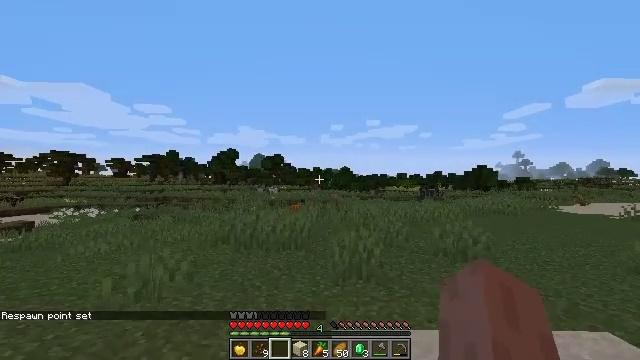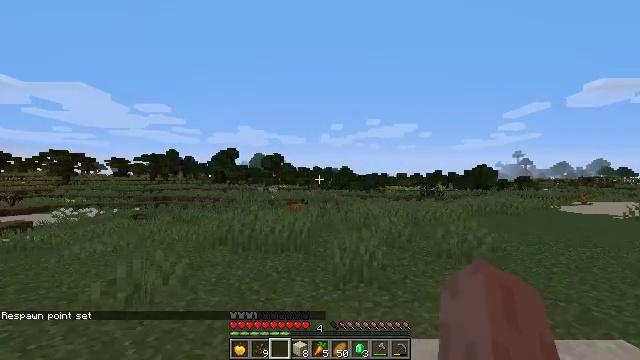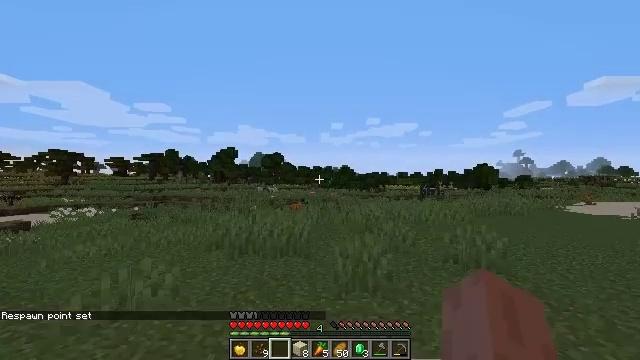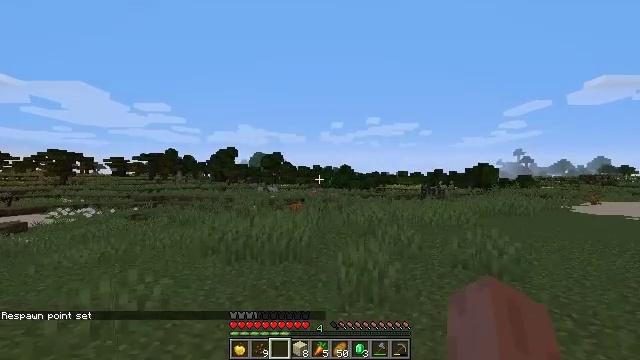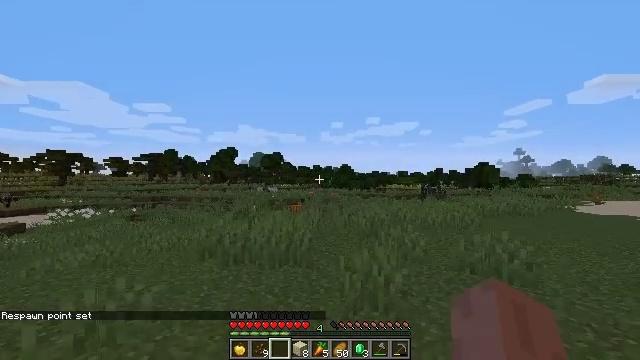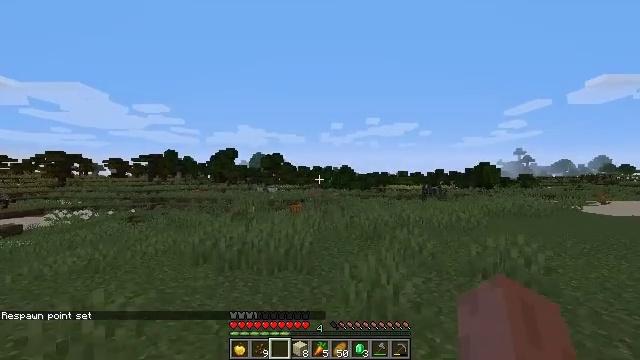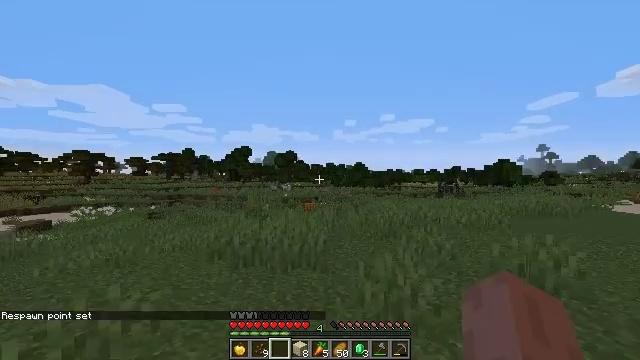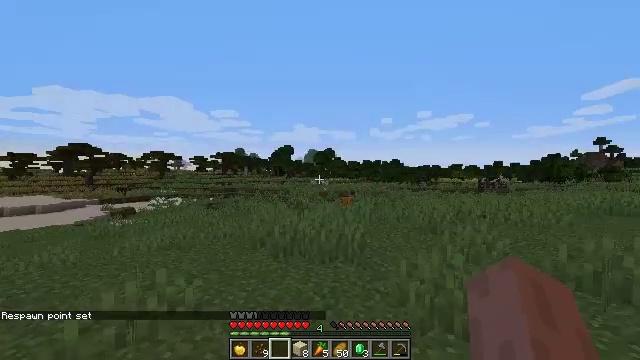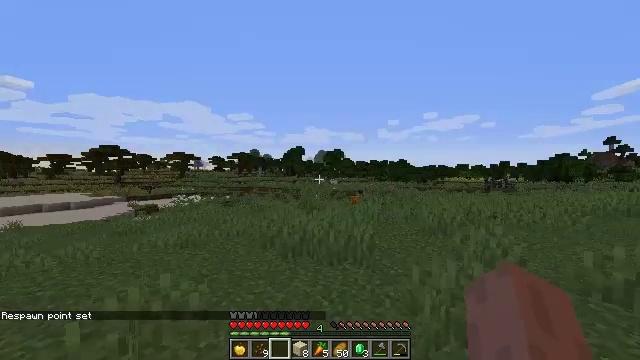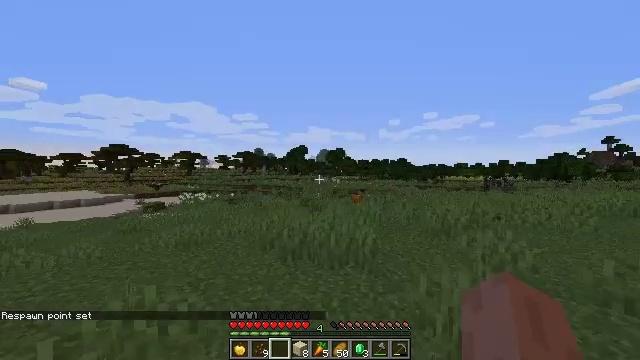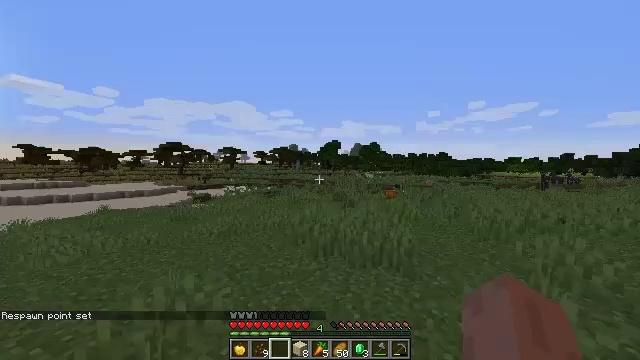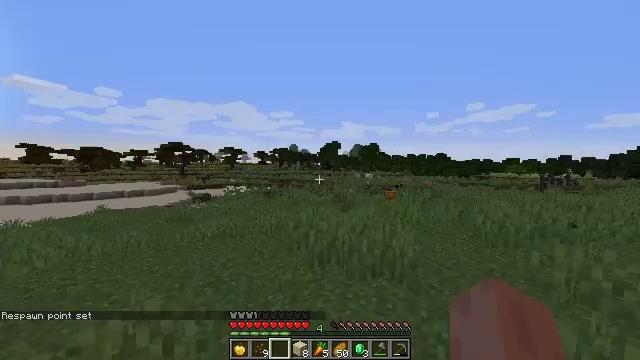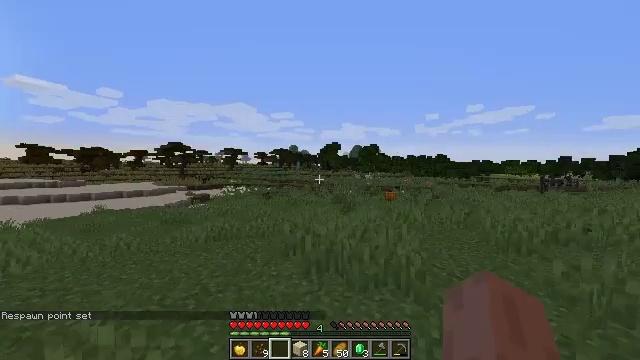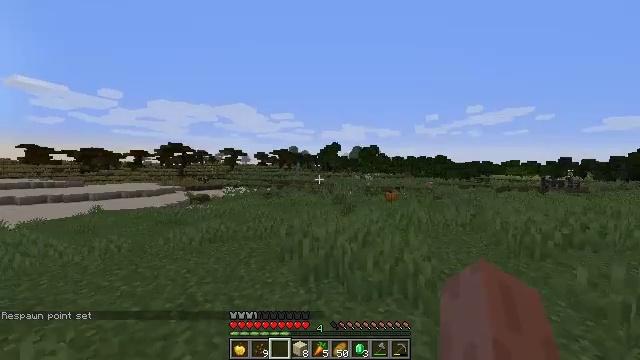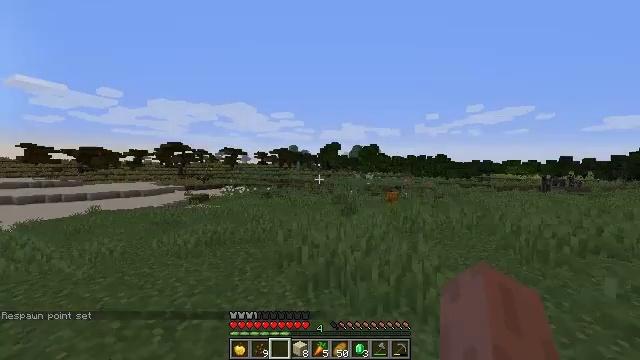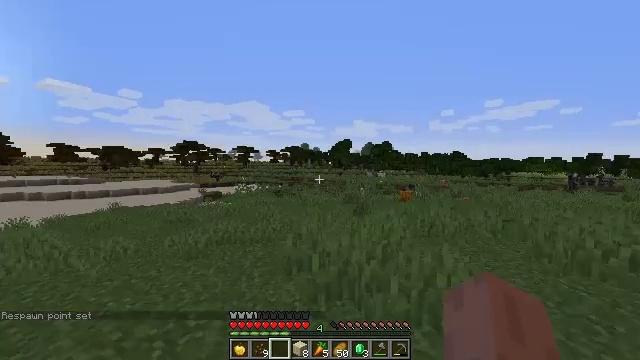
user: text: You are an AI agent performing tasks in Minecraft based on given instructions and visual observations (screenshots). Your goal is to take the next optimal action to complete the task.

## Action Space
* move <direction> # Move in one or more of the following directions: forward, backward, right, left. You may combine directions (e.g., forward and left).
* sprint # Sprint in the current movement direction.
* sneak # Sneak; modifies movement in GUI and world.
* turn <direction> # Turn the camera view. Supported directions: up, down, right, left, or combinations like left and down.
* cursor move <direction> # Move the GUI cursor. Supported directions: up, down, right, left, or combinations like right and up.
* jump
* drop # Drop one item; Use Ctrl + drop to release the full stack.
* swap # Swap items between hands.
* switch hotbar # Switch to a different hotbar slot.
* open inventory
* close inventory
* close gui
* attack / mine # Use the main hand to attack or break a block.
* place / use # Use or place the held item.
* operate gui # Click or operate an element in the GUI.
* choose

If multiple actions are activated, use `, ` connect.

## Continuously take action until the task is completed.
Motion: motion action
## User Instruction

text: Destroy the yellow bed to recycle it.
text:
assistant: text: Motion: move forward
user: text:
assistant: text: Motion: move forward
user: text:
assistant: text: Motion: move forward
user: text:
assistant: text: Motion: move forward
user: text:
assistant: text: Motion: move forward
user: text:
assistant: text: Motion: move forward, sprint, turn left
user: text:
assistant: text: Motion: move forward, sprint, turn left and down
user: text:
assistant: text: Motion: move forward, sprint, turn left
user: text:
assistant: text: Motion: move forward, sprint
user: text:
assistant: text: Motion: move forward, turn left and down
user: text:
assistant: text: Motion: move forward
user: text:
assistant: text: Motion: move forward
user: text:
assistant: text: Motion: move forward
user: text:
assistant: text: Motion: move forward
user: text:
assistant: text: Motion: move forward, turn left
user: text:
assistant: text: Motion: move forward, turn left and down
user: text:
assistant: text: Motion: move forward, turn left and down
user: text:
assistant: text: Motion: move forward, turn left
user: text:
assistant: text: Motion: move forward
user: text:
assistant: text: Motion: move forward
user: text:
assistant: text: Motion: move forward
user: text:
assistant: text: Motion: move forward
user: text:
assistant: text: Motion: move forward
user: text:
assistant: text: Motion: move forward
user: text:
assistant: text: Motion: move forward
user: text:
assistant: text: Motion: move forward
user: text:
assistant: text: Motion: move forward
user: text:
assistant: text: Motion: move forward
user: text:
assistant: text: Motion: move forward
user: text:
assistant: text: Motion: move forward